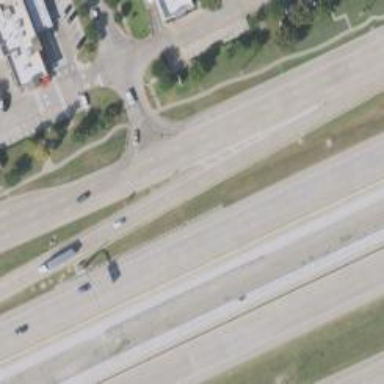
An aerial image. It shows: Secondary road with frontage road alongside.